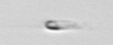
Label: flagellate_morphotype3